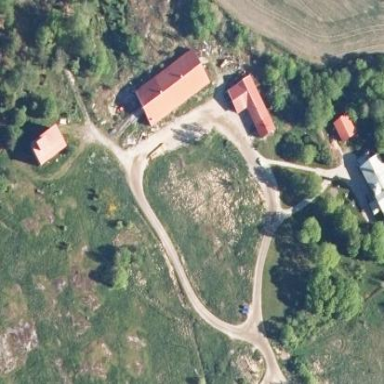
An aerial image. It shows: Farmyard area.